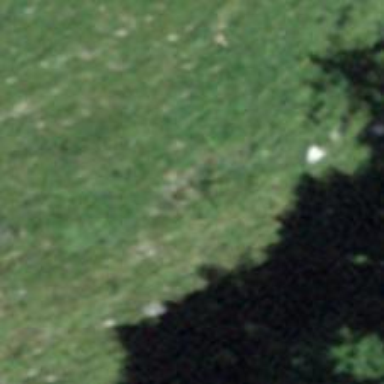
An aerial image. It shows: Path.